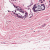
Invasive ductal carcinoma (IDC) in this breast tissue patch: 0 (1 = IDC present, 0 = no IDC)